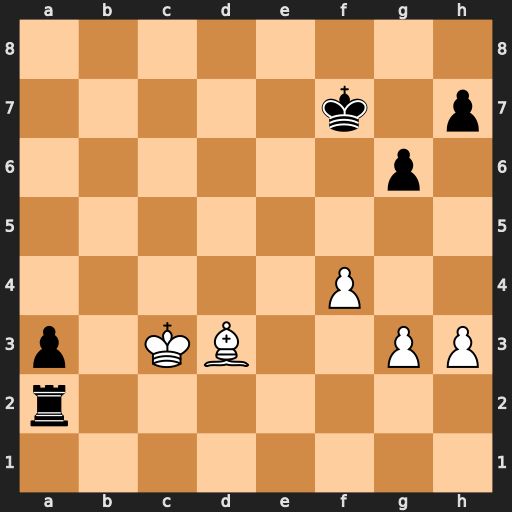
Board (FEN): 8/5k1p/6p1/8/5P2/p1KB2PP/r7/8
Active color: w
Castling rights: -
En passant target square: -
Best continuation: Bc4+ Kf6 Bxa2